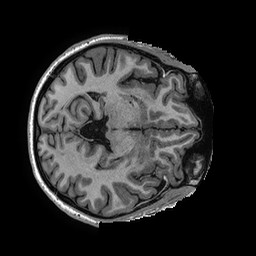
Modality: T1w
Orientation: axial
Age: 38
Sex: female
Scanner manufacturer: ge
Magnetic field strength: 3 T
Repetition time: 0.006952 s
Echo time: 0.00292 s